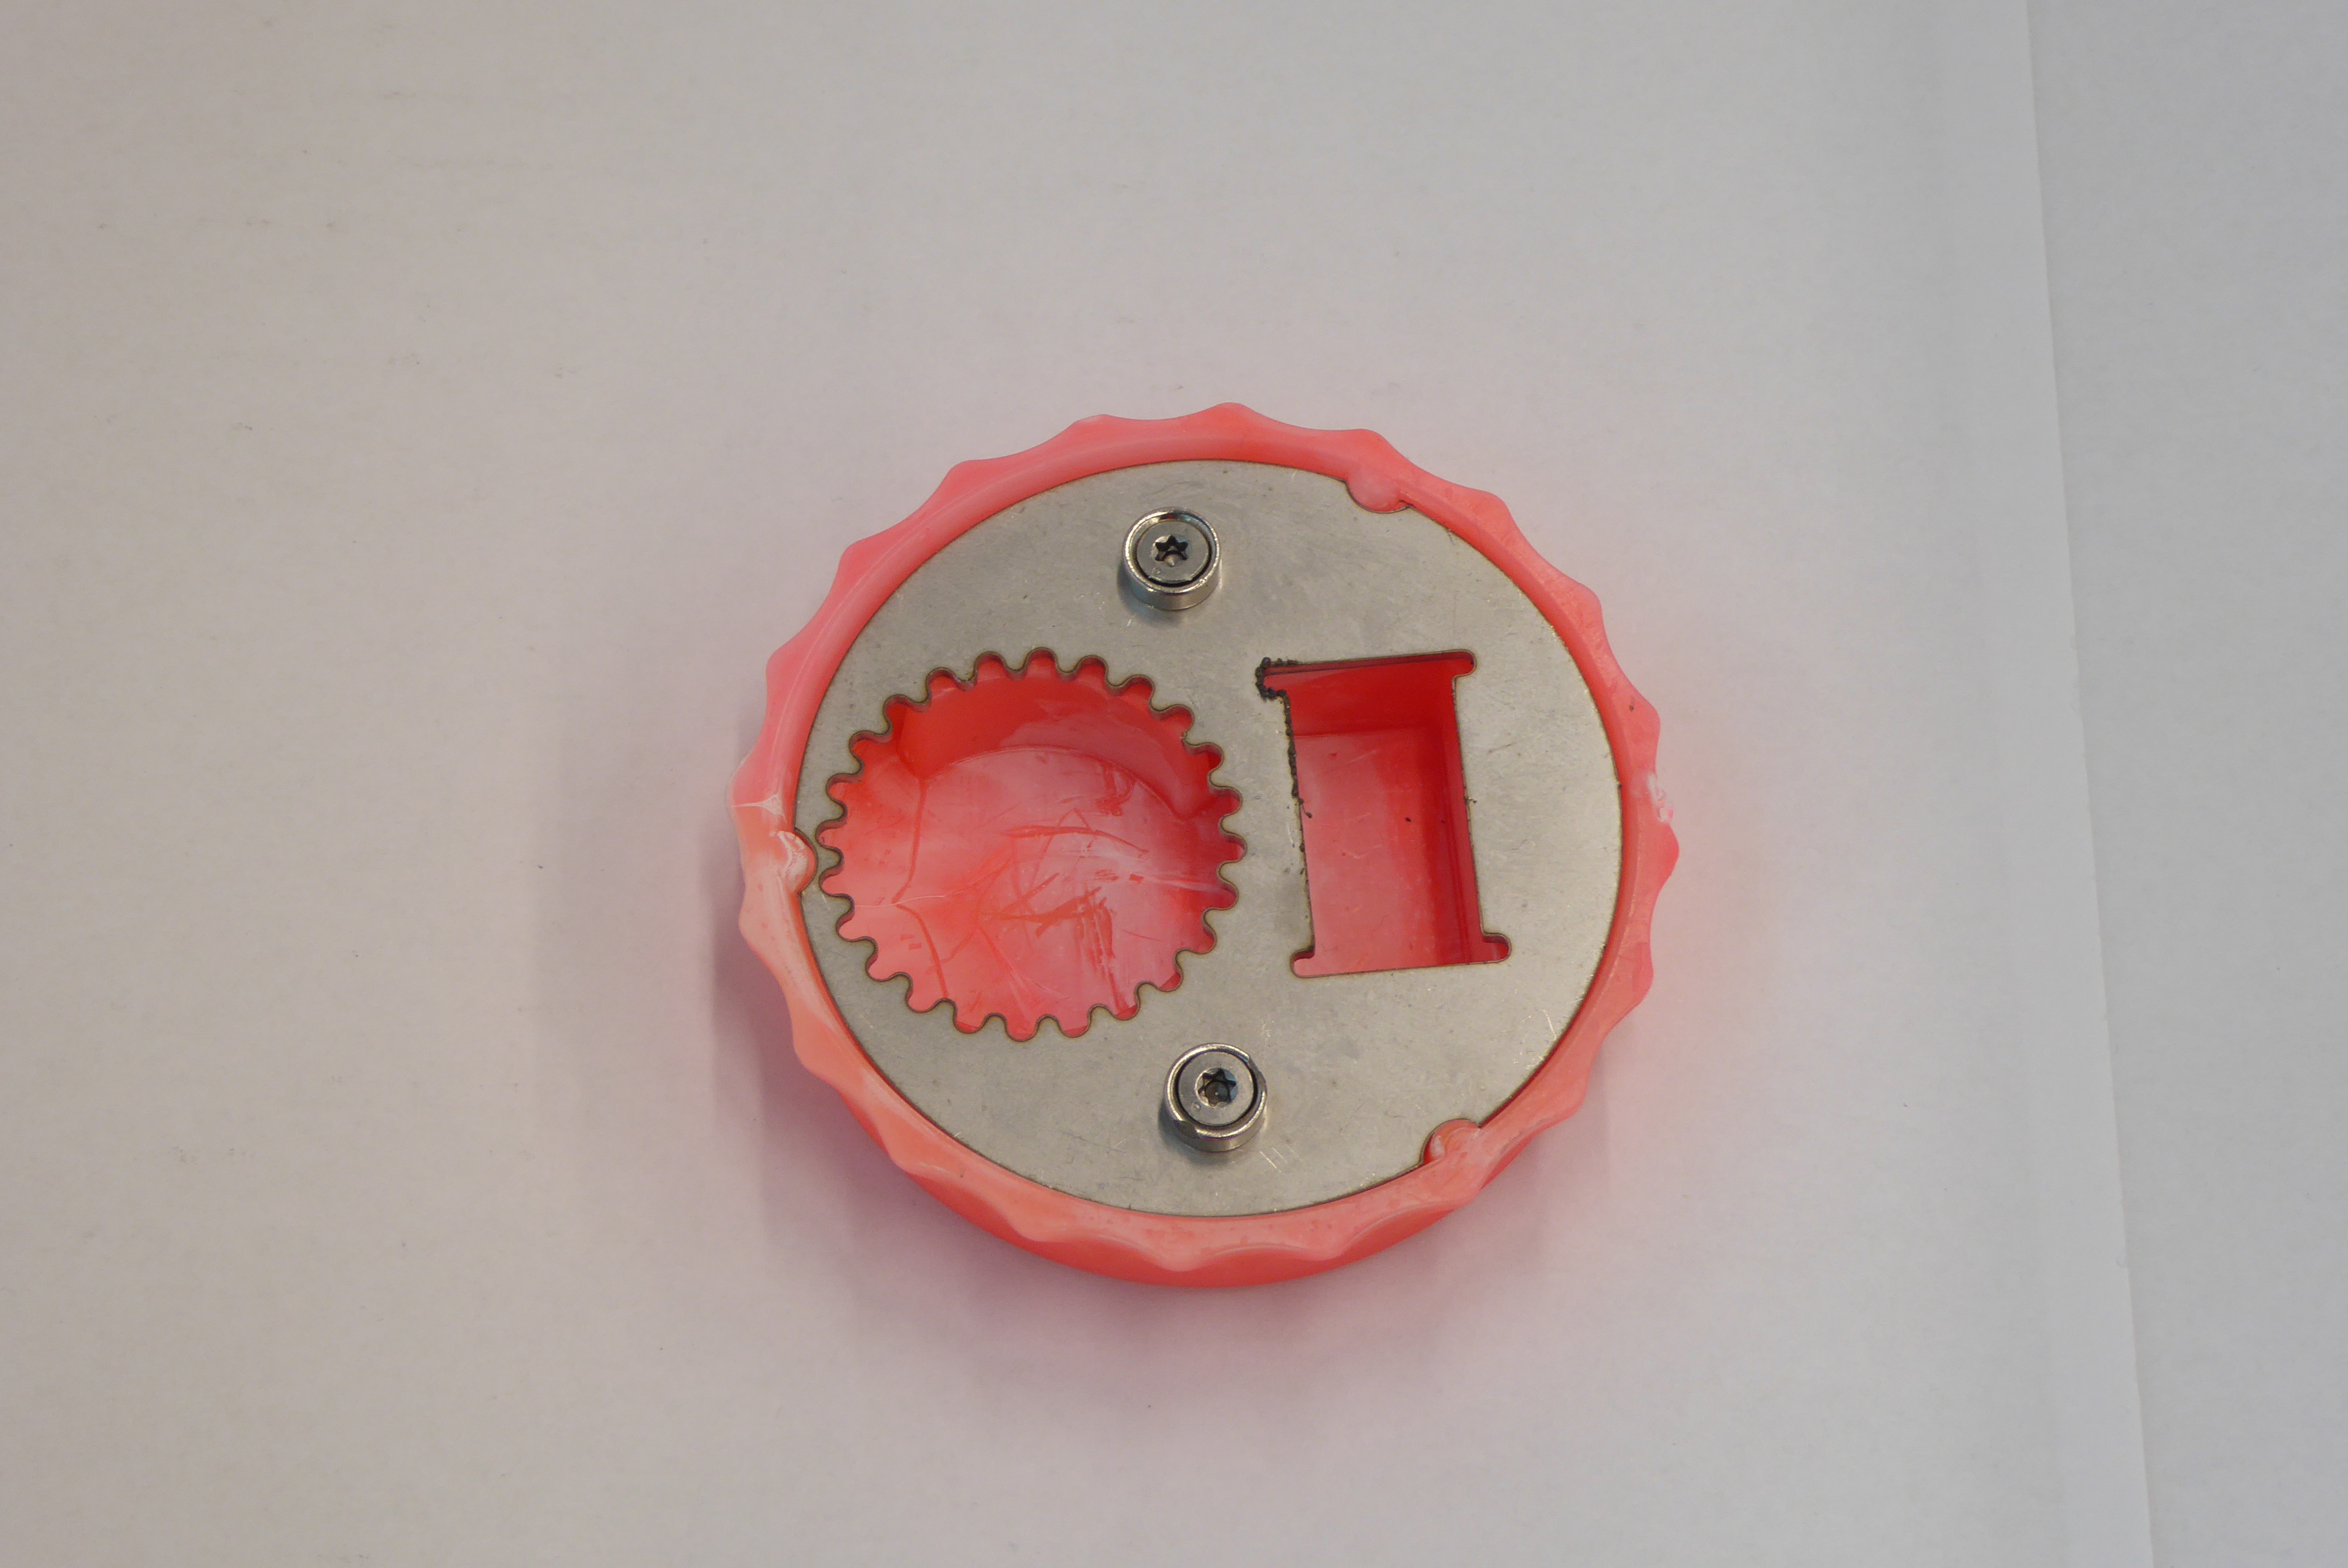
Label: Bottle Opener